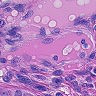
Metastatic tissue present: yes